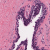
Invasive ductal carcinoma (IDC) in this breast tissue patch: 0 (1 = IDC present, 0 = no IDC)